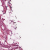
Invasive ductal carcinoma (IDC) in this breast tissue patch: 0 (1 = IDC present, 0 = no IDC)